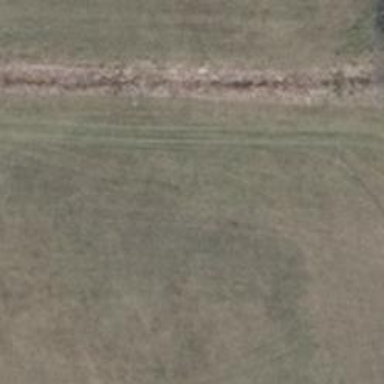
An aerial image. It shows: Grassy track with grade 5 track type.